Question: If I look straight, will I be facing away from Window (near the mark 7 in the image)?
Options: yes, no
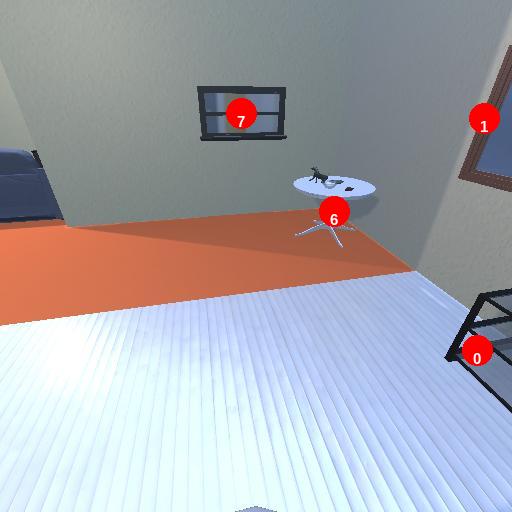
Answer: yes